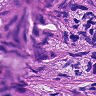
Metastatic tissue present: yes